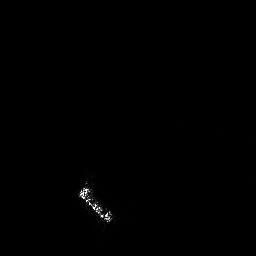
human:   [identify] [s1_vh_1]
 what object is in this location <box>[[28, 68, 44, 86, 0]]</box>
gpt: <ref>1 large ship at the bottom</ref>